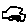
Label: car